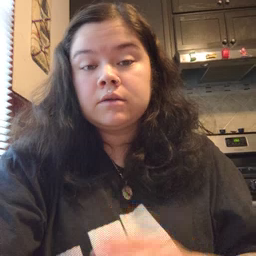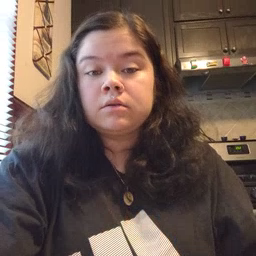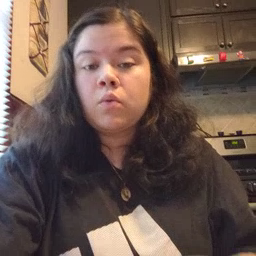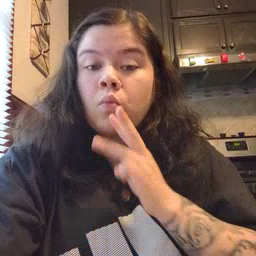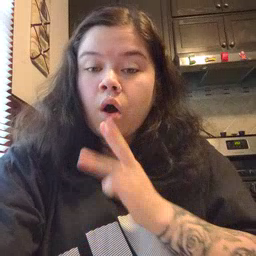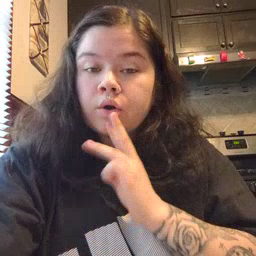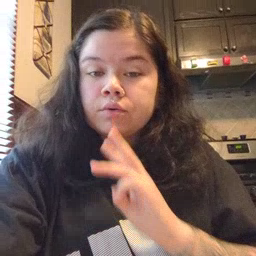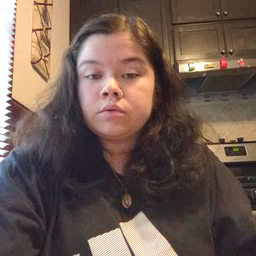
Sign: water